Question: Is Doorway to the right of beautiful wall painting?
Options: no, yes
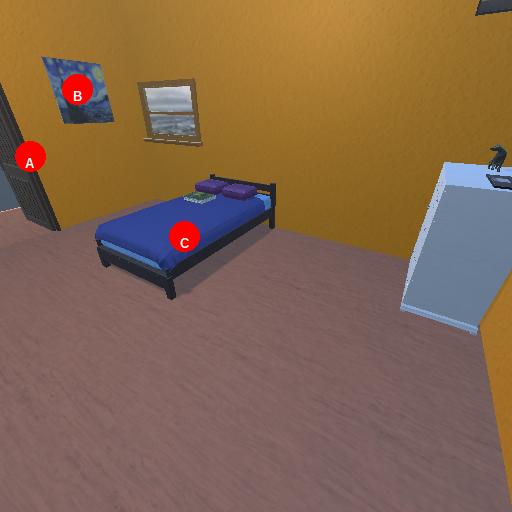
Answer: no